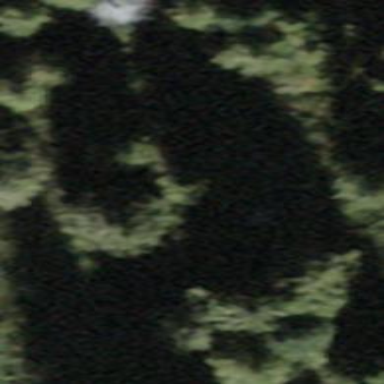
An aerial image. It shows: Forest area.